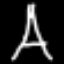
Label: The Eiffel Tower